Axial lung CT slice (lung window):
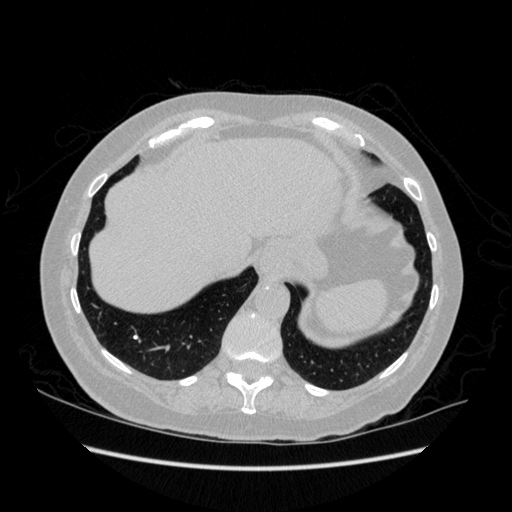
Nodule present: no